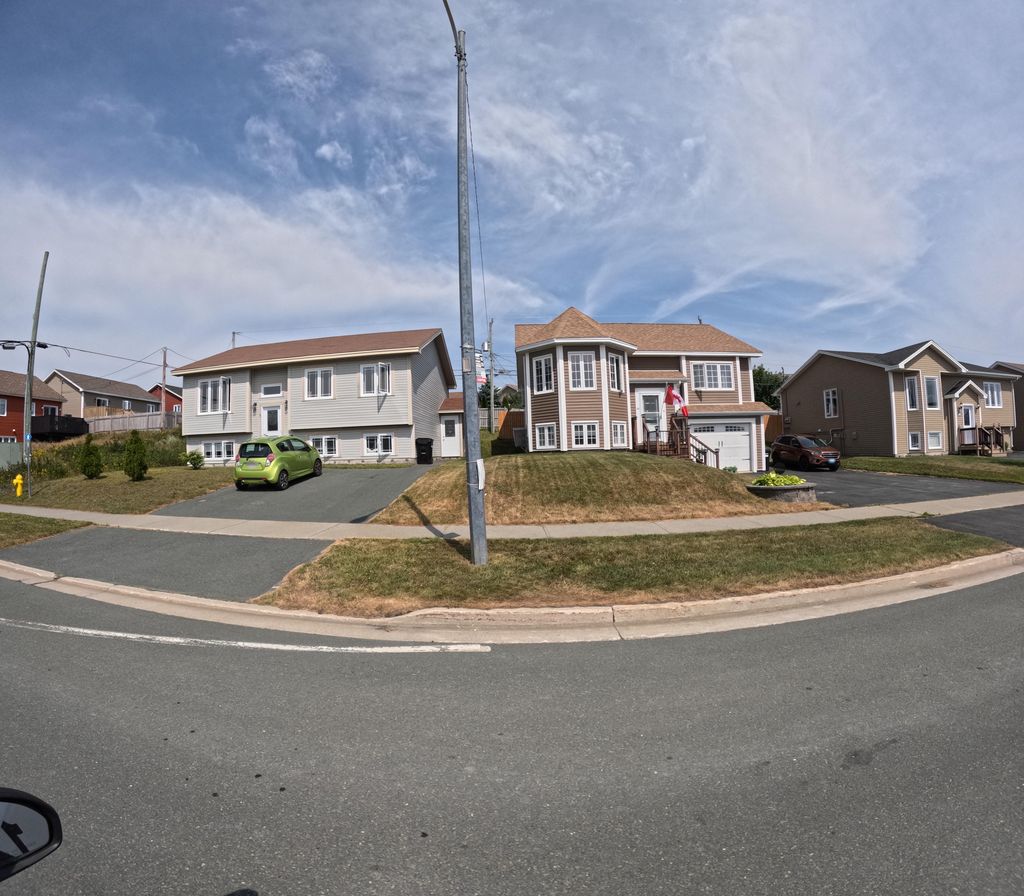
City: st_johns